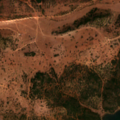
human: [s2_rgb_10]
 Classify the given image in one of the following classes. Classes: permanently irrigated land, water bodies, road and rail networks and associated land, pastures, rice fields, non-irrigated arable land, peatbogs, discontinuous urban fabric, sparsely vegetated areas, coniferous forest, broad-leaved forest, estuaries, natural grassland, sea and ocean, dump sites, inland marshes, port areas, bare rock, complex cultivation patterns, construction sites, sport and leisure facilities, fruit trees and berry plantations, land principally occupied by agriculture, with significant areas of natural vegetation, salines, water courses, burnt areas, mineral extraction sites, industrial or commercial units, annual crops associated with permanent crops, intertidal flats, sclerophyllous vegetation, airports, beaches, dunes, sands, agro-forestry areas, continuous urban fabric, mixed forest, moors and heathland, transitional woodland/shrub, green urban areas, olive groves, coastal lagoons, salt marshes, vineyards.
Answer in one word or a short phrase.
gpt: non-irrigated arable land, olive groves, sclerophyllous vegetation, transitional woodland/shrub, salt marshes